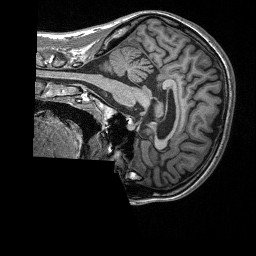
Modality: T1w
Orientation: sagittal
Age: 19
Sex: female